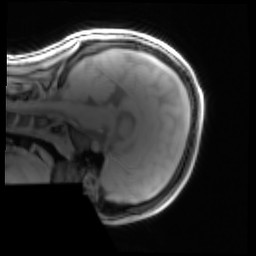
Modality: PDw
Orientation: sagittal
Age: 16
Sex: female
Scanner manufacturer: siemens
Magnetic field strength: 3 T
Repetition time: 0.25 s
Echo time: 0.00103 s